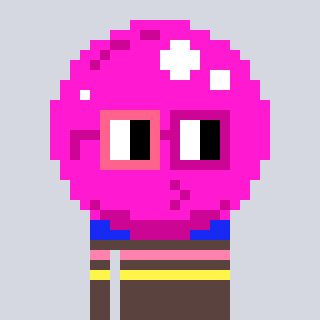
a pixel art character with square pink and red glasses, a bubblegum-shaped head and a darkbrown-colored body on a cool background